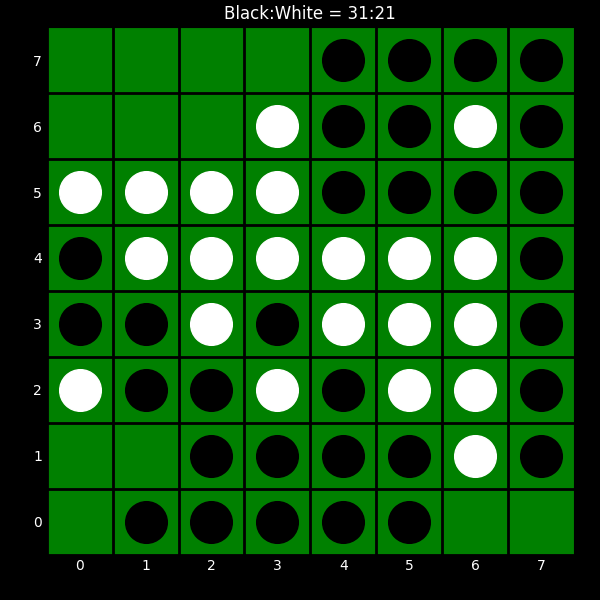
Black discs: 31
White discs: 21